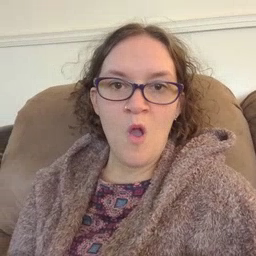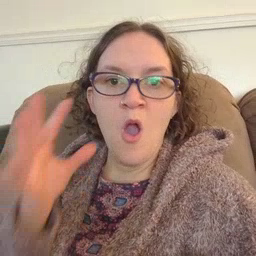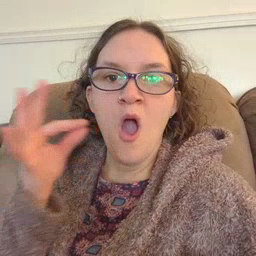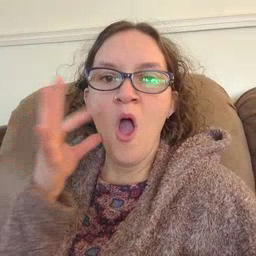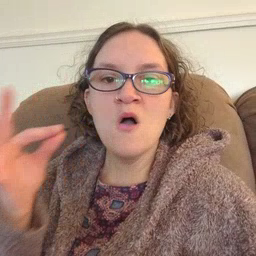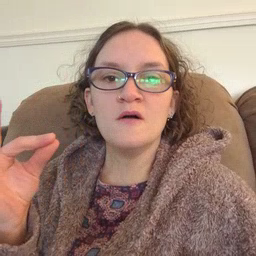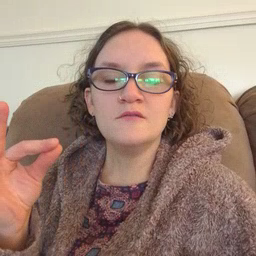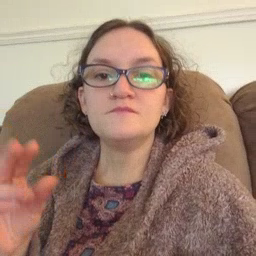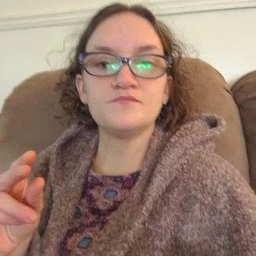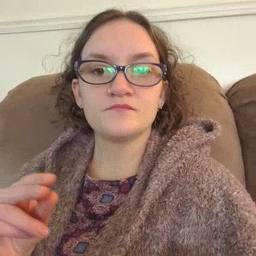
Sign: cut